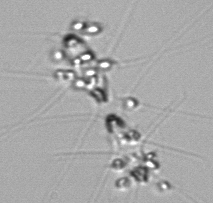
Label: Chaetoceros_didymus_TAG_external_flagellate